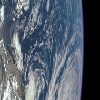
Label: cloud